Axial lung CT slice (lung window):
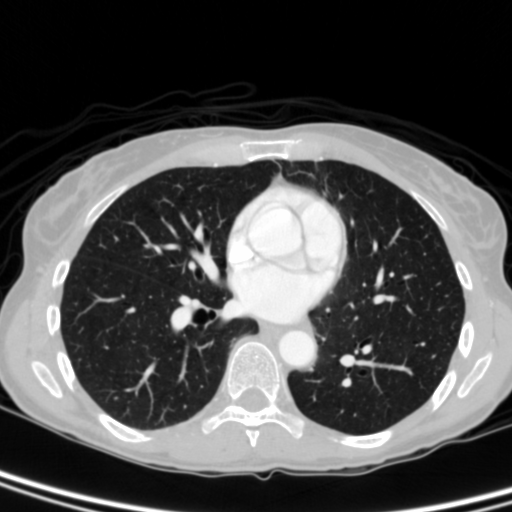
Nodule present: no